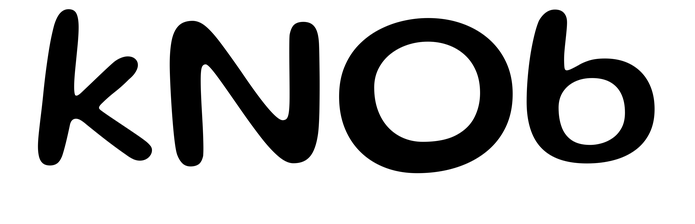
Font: Gluten_Regular